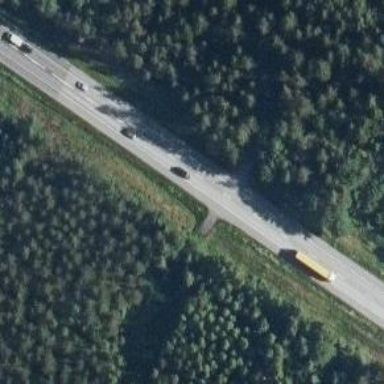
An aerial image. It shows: Asphalt road classified as primary highway.